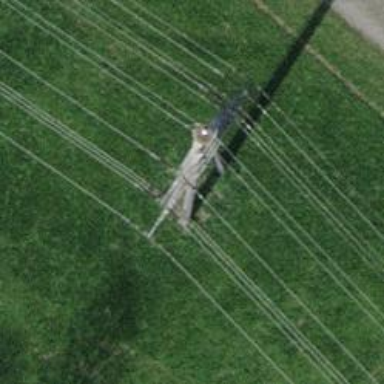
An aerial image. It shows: There is power line with 10 cables.